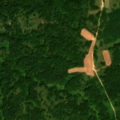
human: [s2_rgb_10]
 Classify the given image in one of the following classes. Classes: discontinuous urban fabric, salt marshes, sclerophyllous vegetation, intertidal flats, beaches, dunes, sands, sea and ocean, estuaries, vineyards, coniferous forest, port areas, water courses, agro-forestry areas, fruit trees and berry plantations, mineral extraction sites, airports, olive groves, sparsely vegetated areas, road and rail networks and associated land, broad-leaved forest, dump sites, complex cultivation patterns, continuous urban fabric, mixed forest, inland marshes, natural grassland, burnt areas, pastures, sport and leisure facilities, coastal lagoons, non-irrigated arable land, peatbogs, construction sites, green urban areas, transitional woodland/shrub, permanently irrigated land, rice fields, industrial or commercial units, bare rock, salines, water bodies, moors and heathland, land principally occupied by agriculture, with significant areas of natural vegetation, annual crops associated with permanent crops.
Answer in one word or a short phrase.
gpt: pastures, broad-leaved forest, transitional woodland/shrub